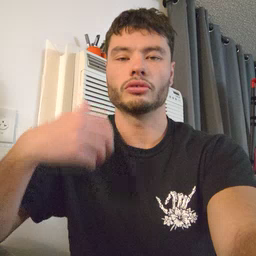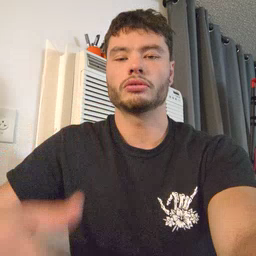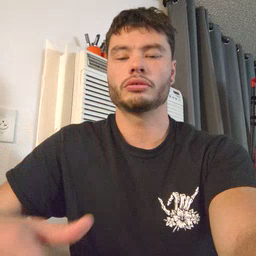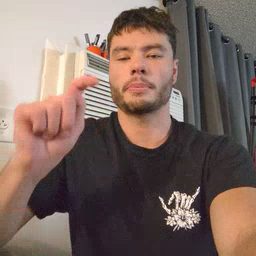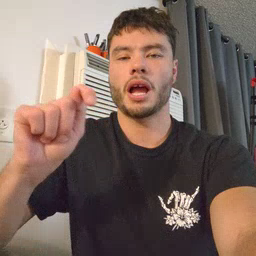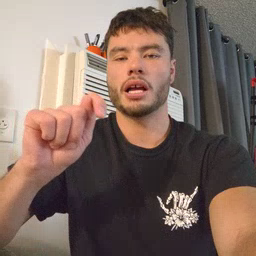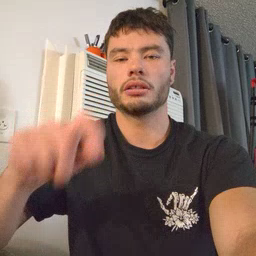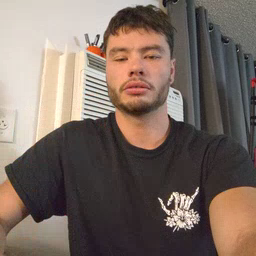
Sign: potty